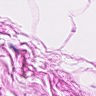
Metastatic tissue present: no